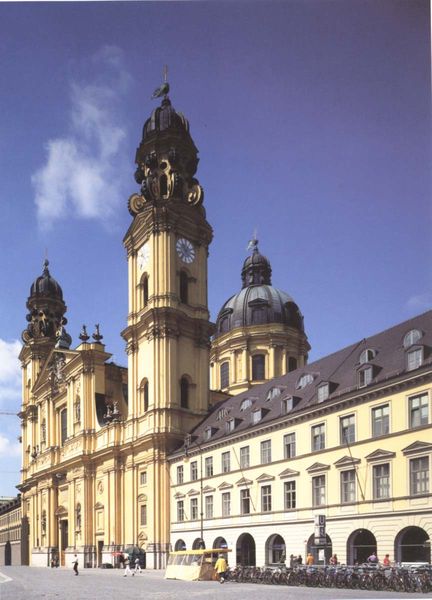
Titel: Theatinerkirche in München
Künstler: Agostino Barelli
Standort: München, Theatinerkirche (EU - D - B)
Schlagwörter: himmel, wolken, gelb, menschen, fenster, strasse, dach, gebäude, haus, wolke, kirche, turm, giebel, kuppel, arch, arches, architecture, blue, church, men, people, white, window, black, gray, windows, yellow, uhr, brown, münchen, dom, gauben, arkaden, cloud, sky, stone, building, germany, street, tower, entrance, road, castle, walking, sculpture, clock, fasssade, city, nischen, dome, doors, theatinerkirche, odeonsplatz, fahrräder, tent, cuvilliés, tan, towers, einang, tall, europe, sign, european, london, finials, decor, müpnchen, clock tower, bicycles, dormers, stra§e, bavyria